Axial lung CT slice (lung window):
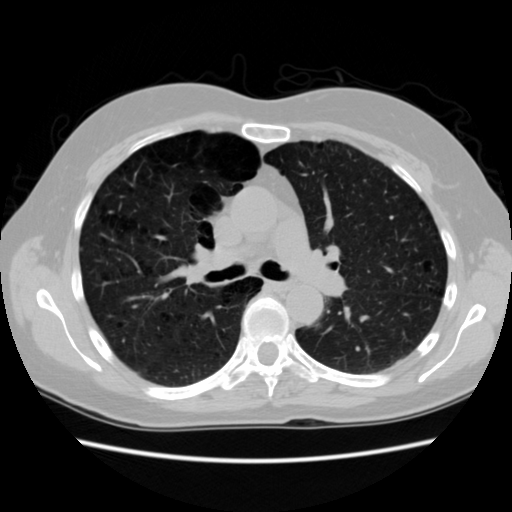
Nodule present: yes
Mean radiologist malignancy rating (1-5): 2